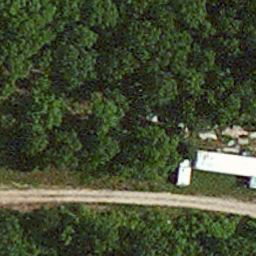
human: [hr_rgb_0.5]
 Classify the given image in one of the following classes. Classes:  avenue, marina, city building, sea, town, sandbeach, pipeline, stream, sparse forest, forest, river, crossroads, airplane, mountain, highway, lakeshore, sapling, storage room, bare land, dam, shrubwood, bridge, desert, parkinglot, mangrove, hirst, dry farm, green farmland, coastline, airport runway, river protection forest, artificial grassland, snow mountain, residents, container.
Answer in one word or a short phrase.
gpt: avenue